Aerial crown-view tile of a tropical tree (Barro Colorado Island, Panama), acquired 20250414:
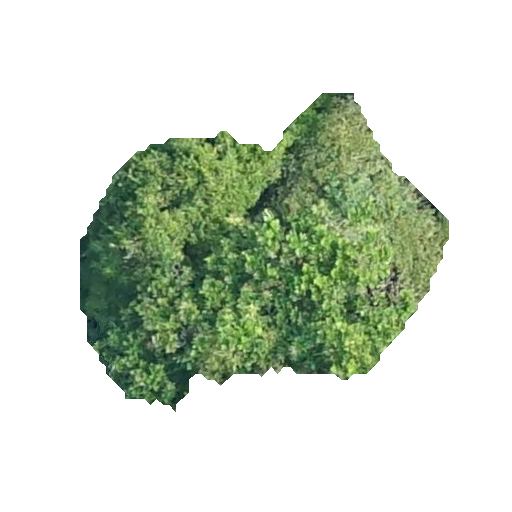
Species: Anacardium excelsum
GBIF accepted scientific name: Anacardium excelsum
Crown area: 115.761 m²